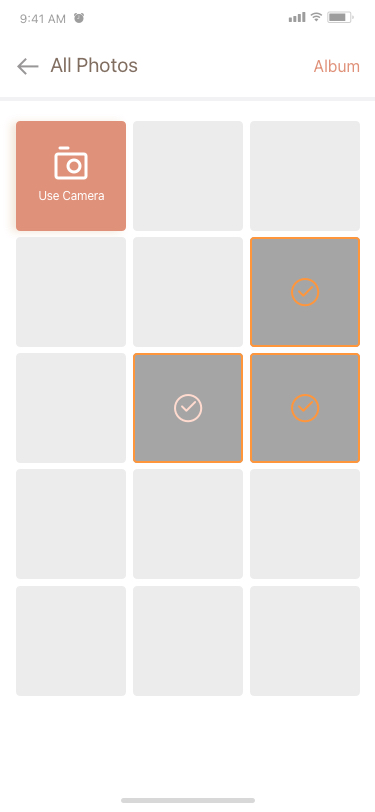
Text in this UI design:
All Photos
Use Camera
Album